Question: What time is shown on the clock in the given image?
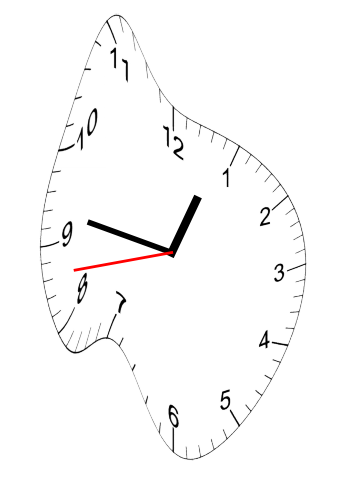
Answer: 12:46:43